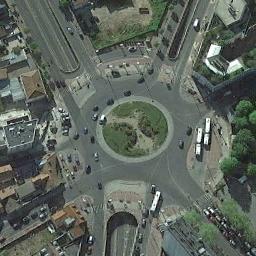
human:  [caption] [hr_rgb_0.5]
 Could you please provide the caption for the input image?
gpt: Many buildings of different shapes are around the roundabout .

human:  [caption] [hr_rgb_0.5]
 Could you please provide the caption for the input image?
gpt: There are many moving and waiting vehicles at the roundabout, And there are some buildings and some trees and a few lawns around the roundabout .

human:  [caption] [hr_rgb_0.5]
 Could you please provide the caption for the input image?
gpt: The roundabout is next to buildings and trees .

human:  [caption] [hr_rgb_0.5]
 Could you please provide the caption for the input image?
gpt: The roundabout with some exits and entrances is in the commercial area and a lawn is in the middle of the roundabout .

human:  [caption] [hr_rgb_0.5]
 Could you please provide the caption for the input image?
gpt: There are some buildings and green trees beside the roundabout .